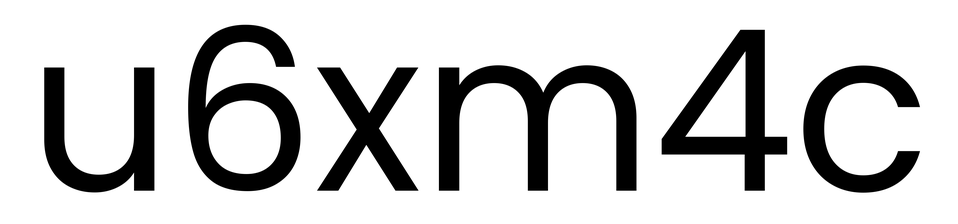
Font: Poppins-Regular